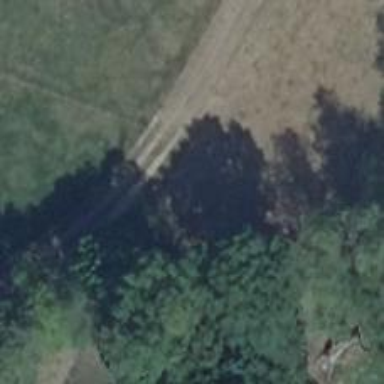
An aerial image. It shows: Ground track with tracktype of grade4.